Question: Why is '$(this).children' not working in the following code?
'''
$('.home-box').hover(function() {
$(this).children('home-box-caption a').animate({
bottom: -12,
}, 200);
}, function(){
$(this).children('home-box-caption a').animate({
bottom: -24,
}, 200);
});
'''

'''
.home-box {
background: url(images/home_box_bg.png) no-repeat 0 0;
cursor: pointer;
float: left;
margin: 25px 13px 25px 0;
position: relative;
width: 230px;
height: 160px;
}
'''
When I hover '.home.box' nothing happens.
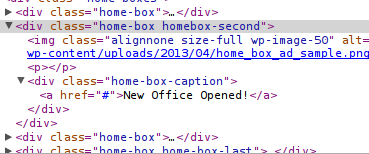
Answer: In the selector you use for the 'children()' function, you forgot to add the dot character ('.') to indicate a class name for 'home-box-caption'.
The selector should be
'''
$(this).children('.home-box-caption a').animate(...);
//----------------^
'''